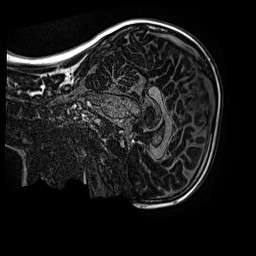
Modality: MP2RAGE
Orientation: sagittal
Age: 11
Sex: female
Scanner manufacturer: siemens
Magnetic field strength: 3 T
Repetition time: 4 s
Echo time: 0.00299 s